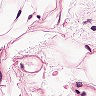
Metastatic tissue present: no